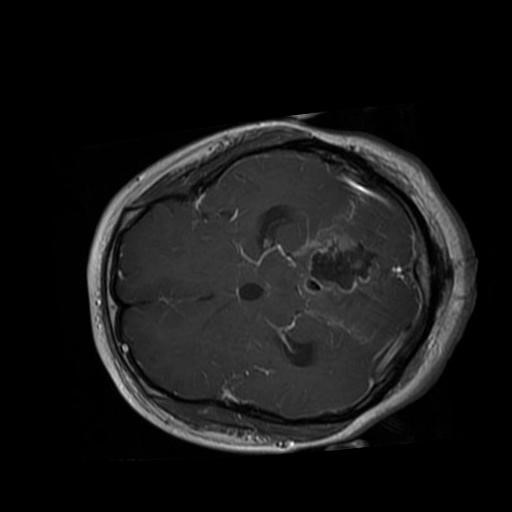
Label: brain_glioma